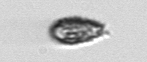
Label: Pseudochattonella_farcimen